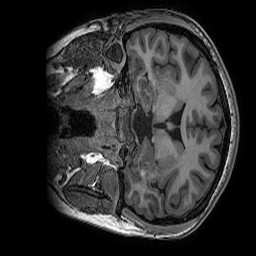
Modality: T1w
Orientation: coronal
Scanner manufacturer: ge
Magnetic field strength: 3 T
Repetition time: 0.008156 s
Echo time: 0.00318 s